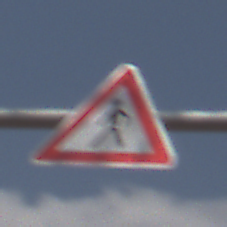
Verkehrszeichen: FussgaengerRechts
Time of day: MorningAfternoon
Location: Outdoor (Nature)
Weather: PartlyCloudy
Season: NotSpecified
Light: Natural